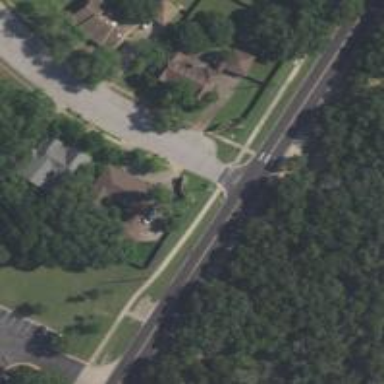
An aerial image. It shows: Marked crossing on the road.